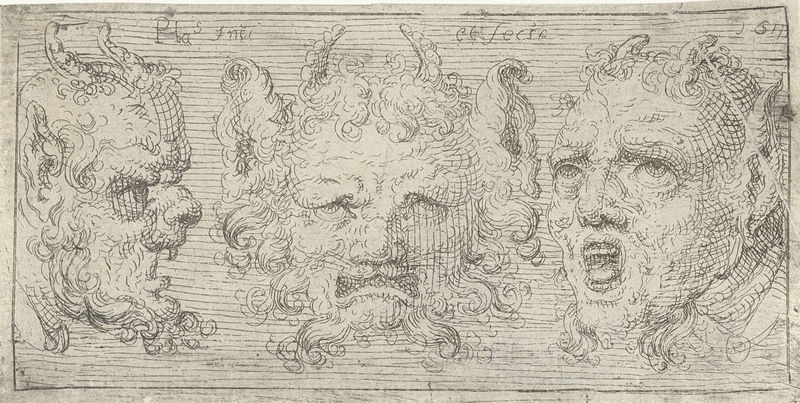
Titel: Drie maskers met hoorns
Künstler: Pieter Feddes van Harlingen
Standort: Amsterdam
Institution: Rijksmuseum
Schlagwörter: croquis, esquisse, dessin, crayon, monstre, estampe, diable, faune, creature, faun